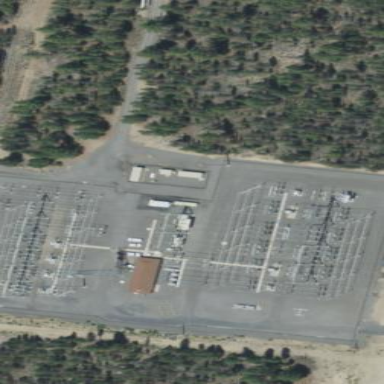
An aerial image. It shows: Transmission substation.